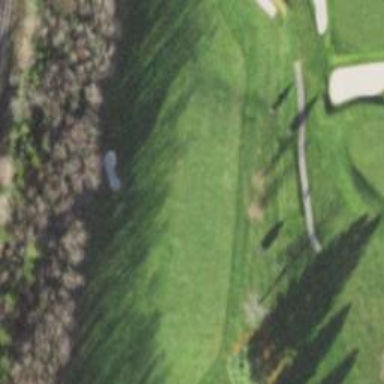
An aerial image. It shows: Golf hole.